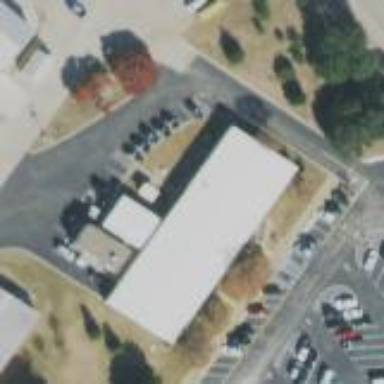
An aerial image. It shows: Police station located inside university building.